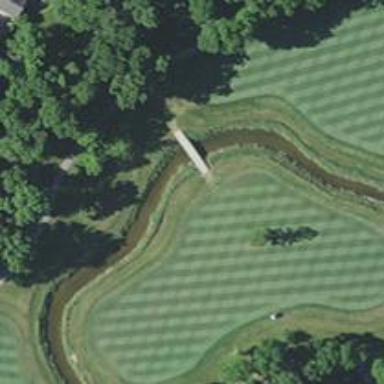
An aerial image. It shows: View of golf hole.